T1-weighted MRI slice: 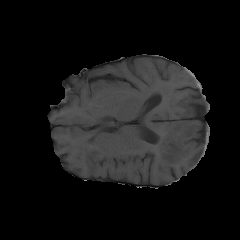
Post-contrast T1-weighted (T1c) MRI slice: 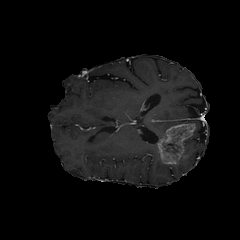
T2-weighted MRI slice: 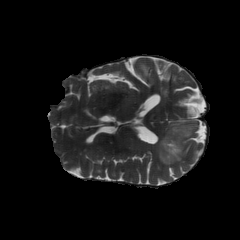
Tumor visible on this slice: yes